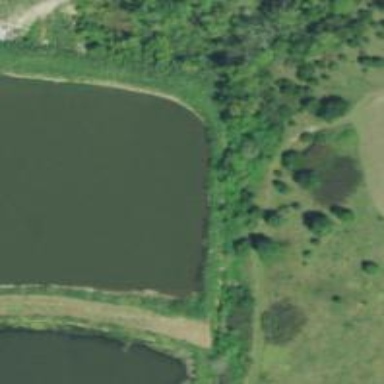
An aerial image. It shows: Serene pond surrounded by nature.